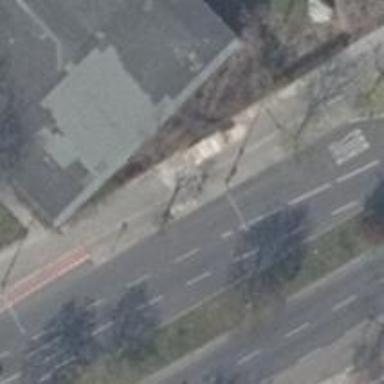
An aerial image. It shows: Secondary road with asphalt surface. There is cycle track on the right side and the road is designed for sharing with buses.